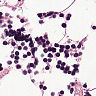
Metastatic tissue present: no